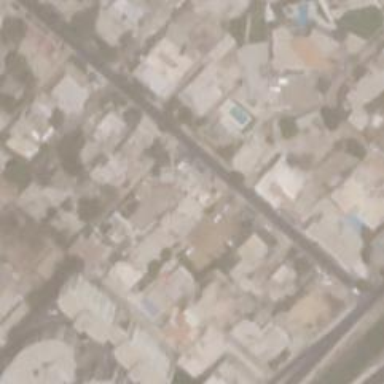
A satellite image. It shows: Residential road.